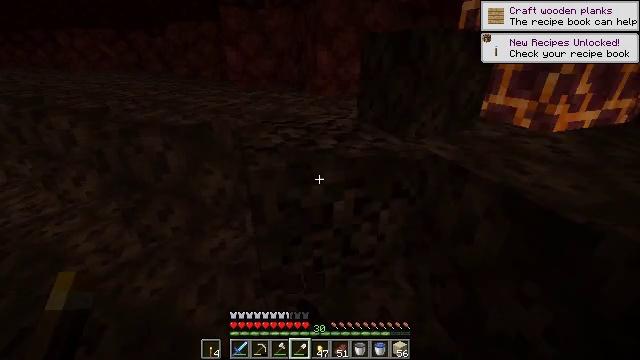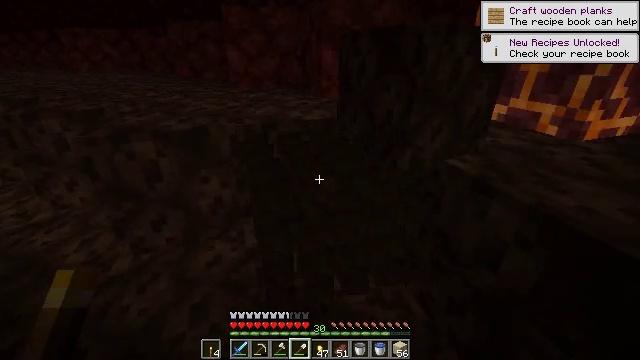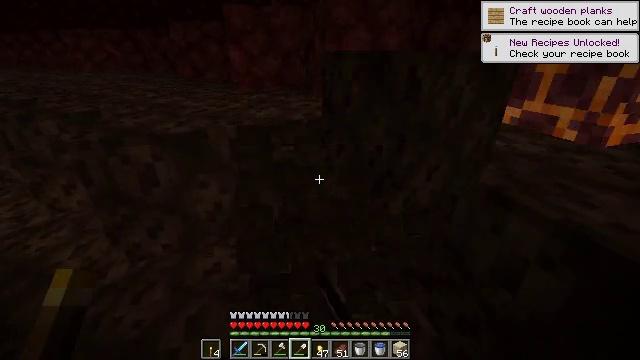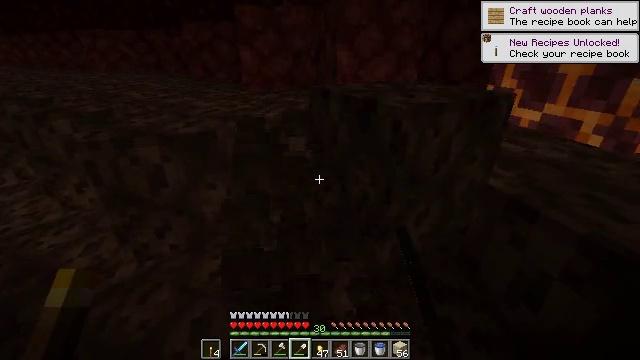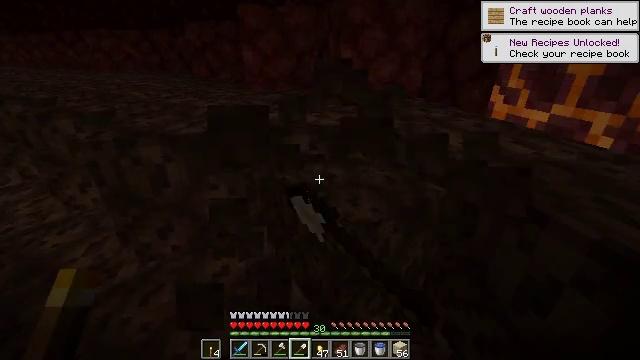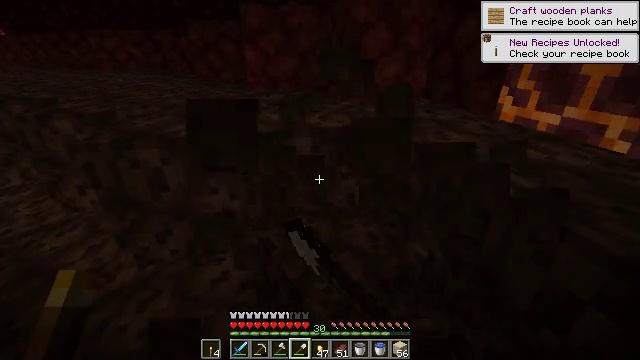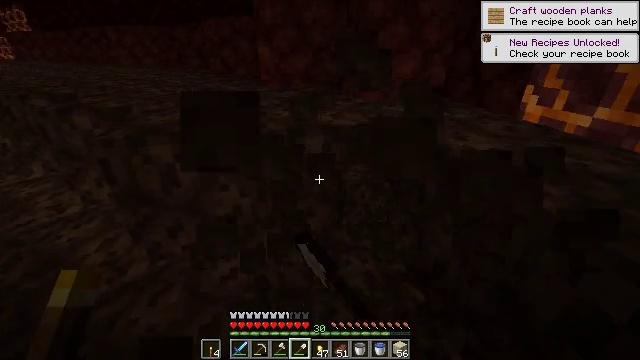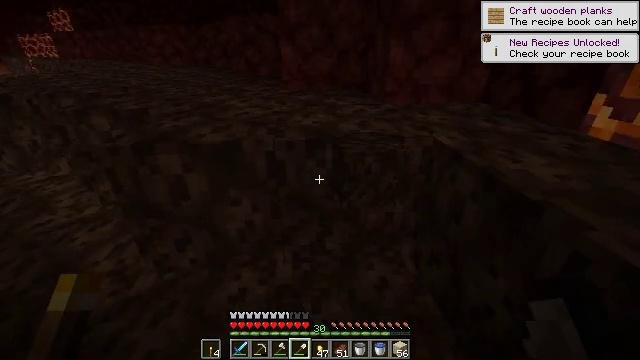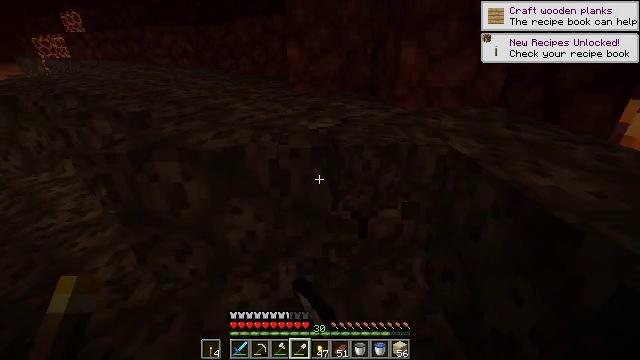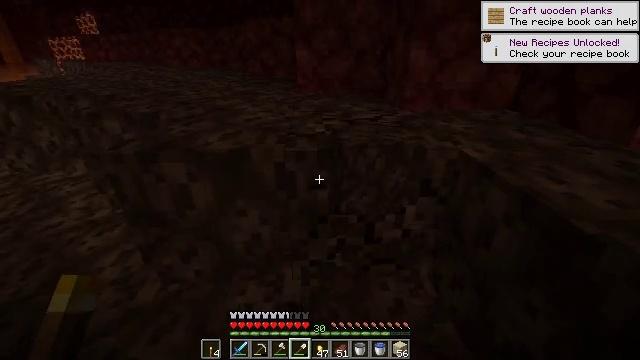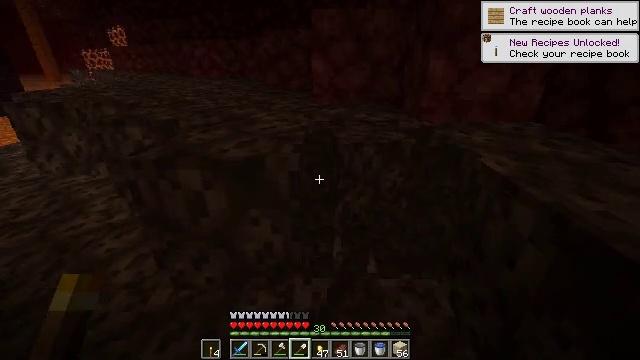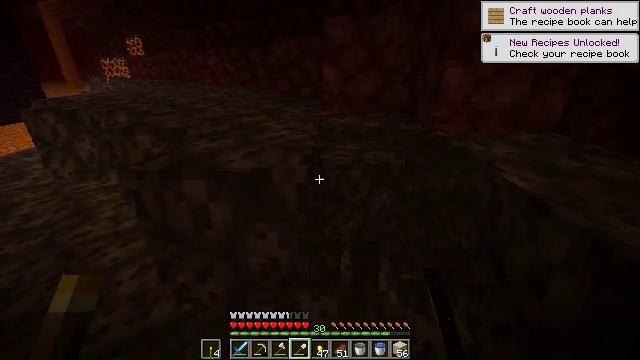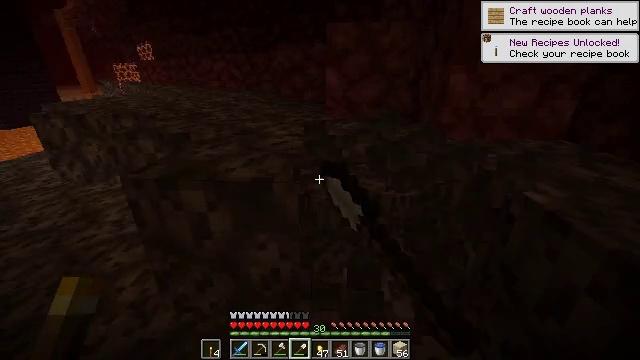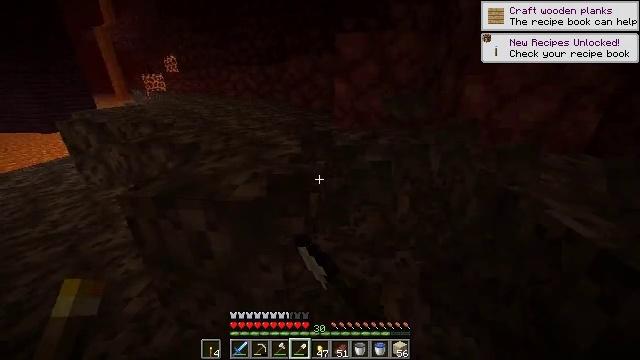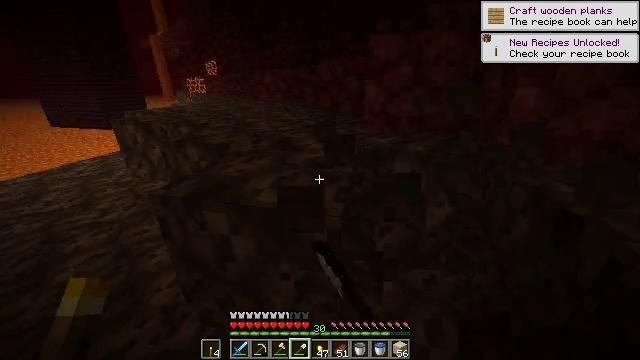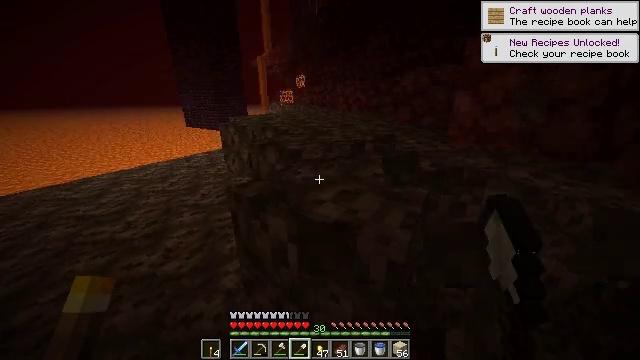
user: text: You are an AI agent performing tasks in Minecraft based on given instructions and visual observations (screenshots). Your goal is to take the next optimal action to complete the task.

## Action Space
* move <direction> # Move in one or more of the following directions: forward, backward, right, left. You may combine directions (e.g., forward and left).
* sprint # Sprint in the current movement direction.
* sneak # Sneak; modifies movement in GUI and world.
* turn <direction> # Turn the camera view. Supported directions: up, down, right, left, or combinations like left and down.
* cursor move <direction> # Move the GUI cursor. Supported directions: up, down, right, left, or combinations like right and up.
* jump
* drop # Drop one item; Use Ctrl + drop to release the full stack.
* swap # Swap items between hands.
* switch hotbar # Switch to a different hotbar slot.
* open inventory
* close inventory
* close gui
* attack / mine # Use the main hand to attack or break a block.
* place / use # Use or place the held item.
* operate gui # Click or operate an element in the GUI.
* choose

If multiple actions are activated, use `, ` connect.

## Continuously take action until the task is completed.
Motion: motion action
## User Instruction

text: Gather soul sand from the Nether.
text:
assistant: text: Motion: move forward, turn left, attack / mine
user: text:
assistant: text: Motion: move forward, attack / mine
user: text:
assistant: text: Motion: turn left, attack / mine
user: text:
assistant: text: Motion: attack / mine
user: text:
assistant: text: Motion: move forward, attack / mine
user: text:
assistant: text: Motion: move forward, turn left, attack / mine
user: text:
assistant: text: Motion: move forward, turn left, attack / mine
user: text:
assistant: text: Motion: move forward, turn left, attack / mine
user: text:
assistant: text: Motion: turn left, attack / mine
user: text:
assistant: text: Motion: turn left and up, attack / mine
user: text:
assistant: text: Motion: move forward, turn left and up, attack / mine
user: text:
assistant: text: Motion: move forward, attack / mine
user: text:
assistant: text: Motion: move forward, turn left, attack / mine
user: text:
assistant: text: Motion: move forward, turn left, attack / mine
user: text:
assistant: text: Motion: turn left and up, attack / mine
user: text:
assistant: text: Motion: turn left and up, attack / mine
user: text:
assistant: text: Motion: attack / mine
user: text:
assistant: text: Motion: attack / mine
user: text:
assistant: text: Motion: turn right, attack / mine
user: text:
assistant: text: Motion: turn right, attack / mine
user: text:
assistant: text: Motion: move forward, turn right, attack / mine
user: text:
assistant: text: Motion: move forward, turn right and down, attack / mine
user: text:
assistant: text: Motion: move forward, turn right and down, attack / mine
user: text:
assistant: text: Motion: move forward, attack / mine
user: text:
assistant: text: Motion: move forward, attack / mine
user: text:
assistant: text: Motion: attack / mine
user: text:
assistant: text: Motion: attack / mine
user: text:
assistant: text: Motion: attack / mine
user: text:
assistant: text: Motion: move forward, turn left, attack / mine
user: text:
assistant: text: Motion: move forward, turn left, attack / mine